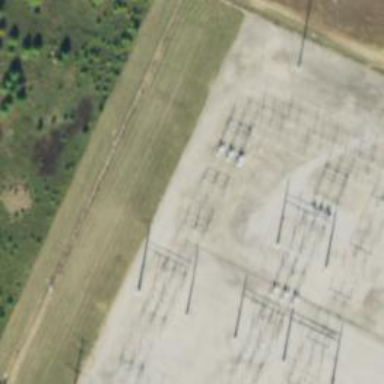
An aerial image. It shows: Switch used for power control.